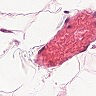
Metastatic tissue present: no